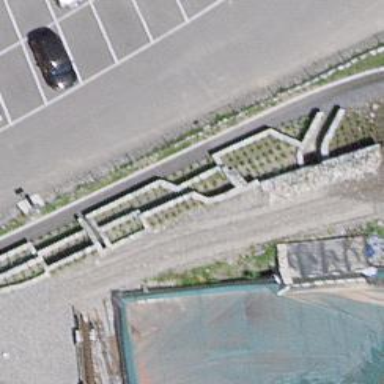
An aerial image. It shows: Miniature railway located within building.